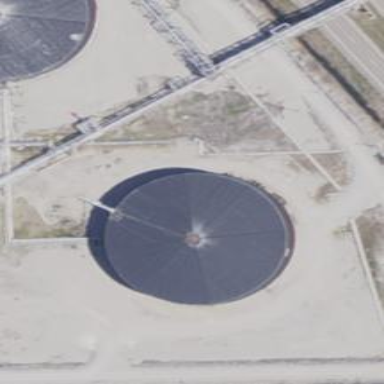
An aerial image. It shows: Storage tank which is man-made and housed in building.